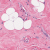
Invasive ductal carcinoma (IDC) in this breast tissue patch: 0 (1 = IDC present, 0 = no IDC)